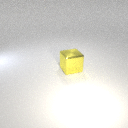
large yellow metal cube